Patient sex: M
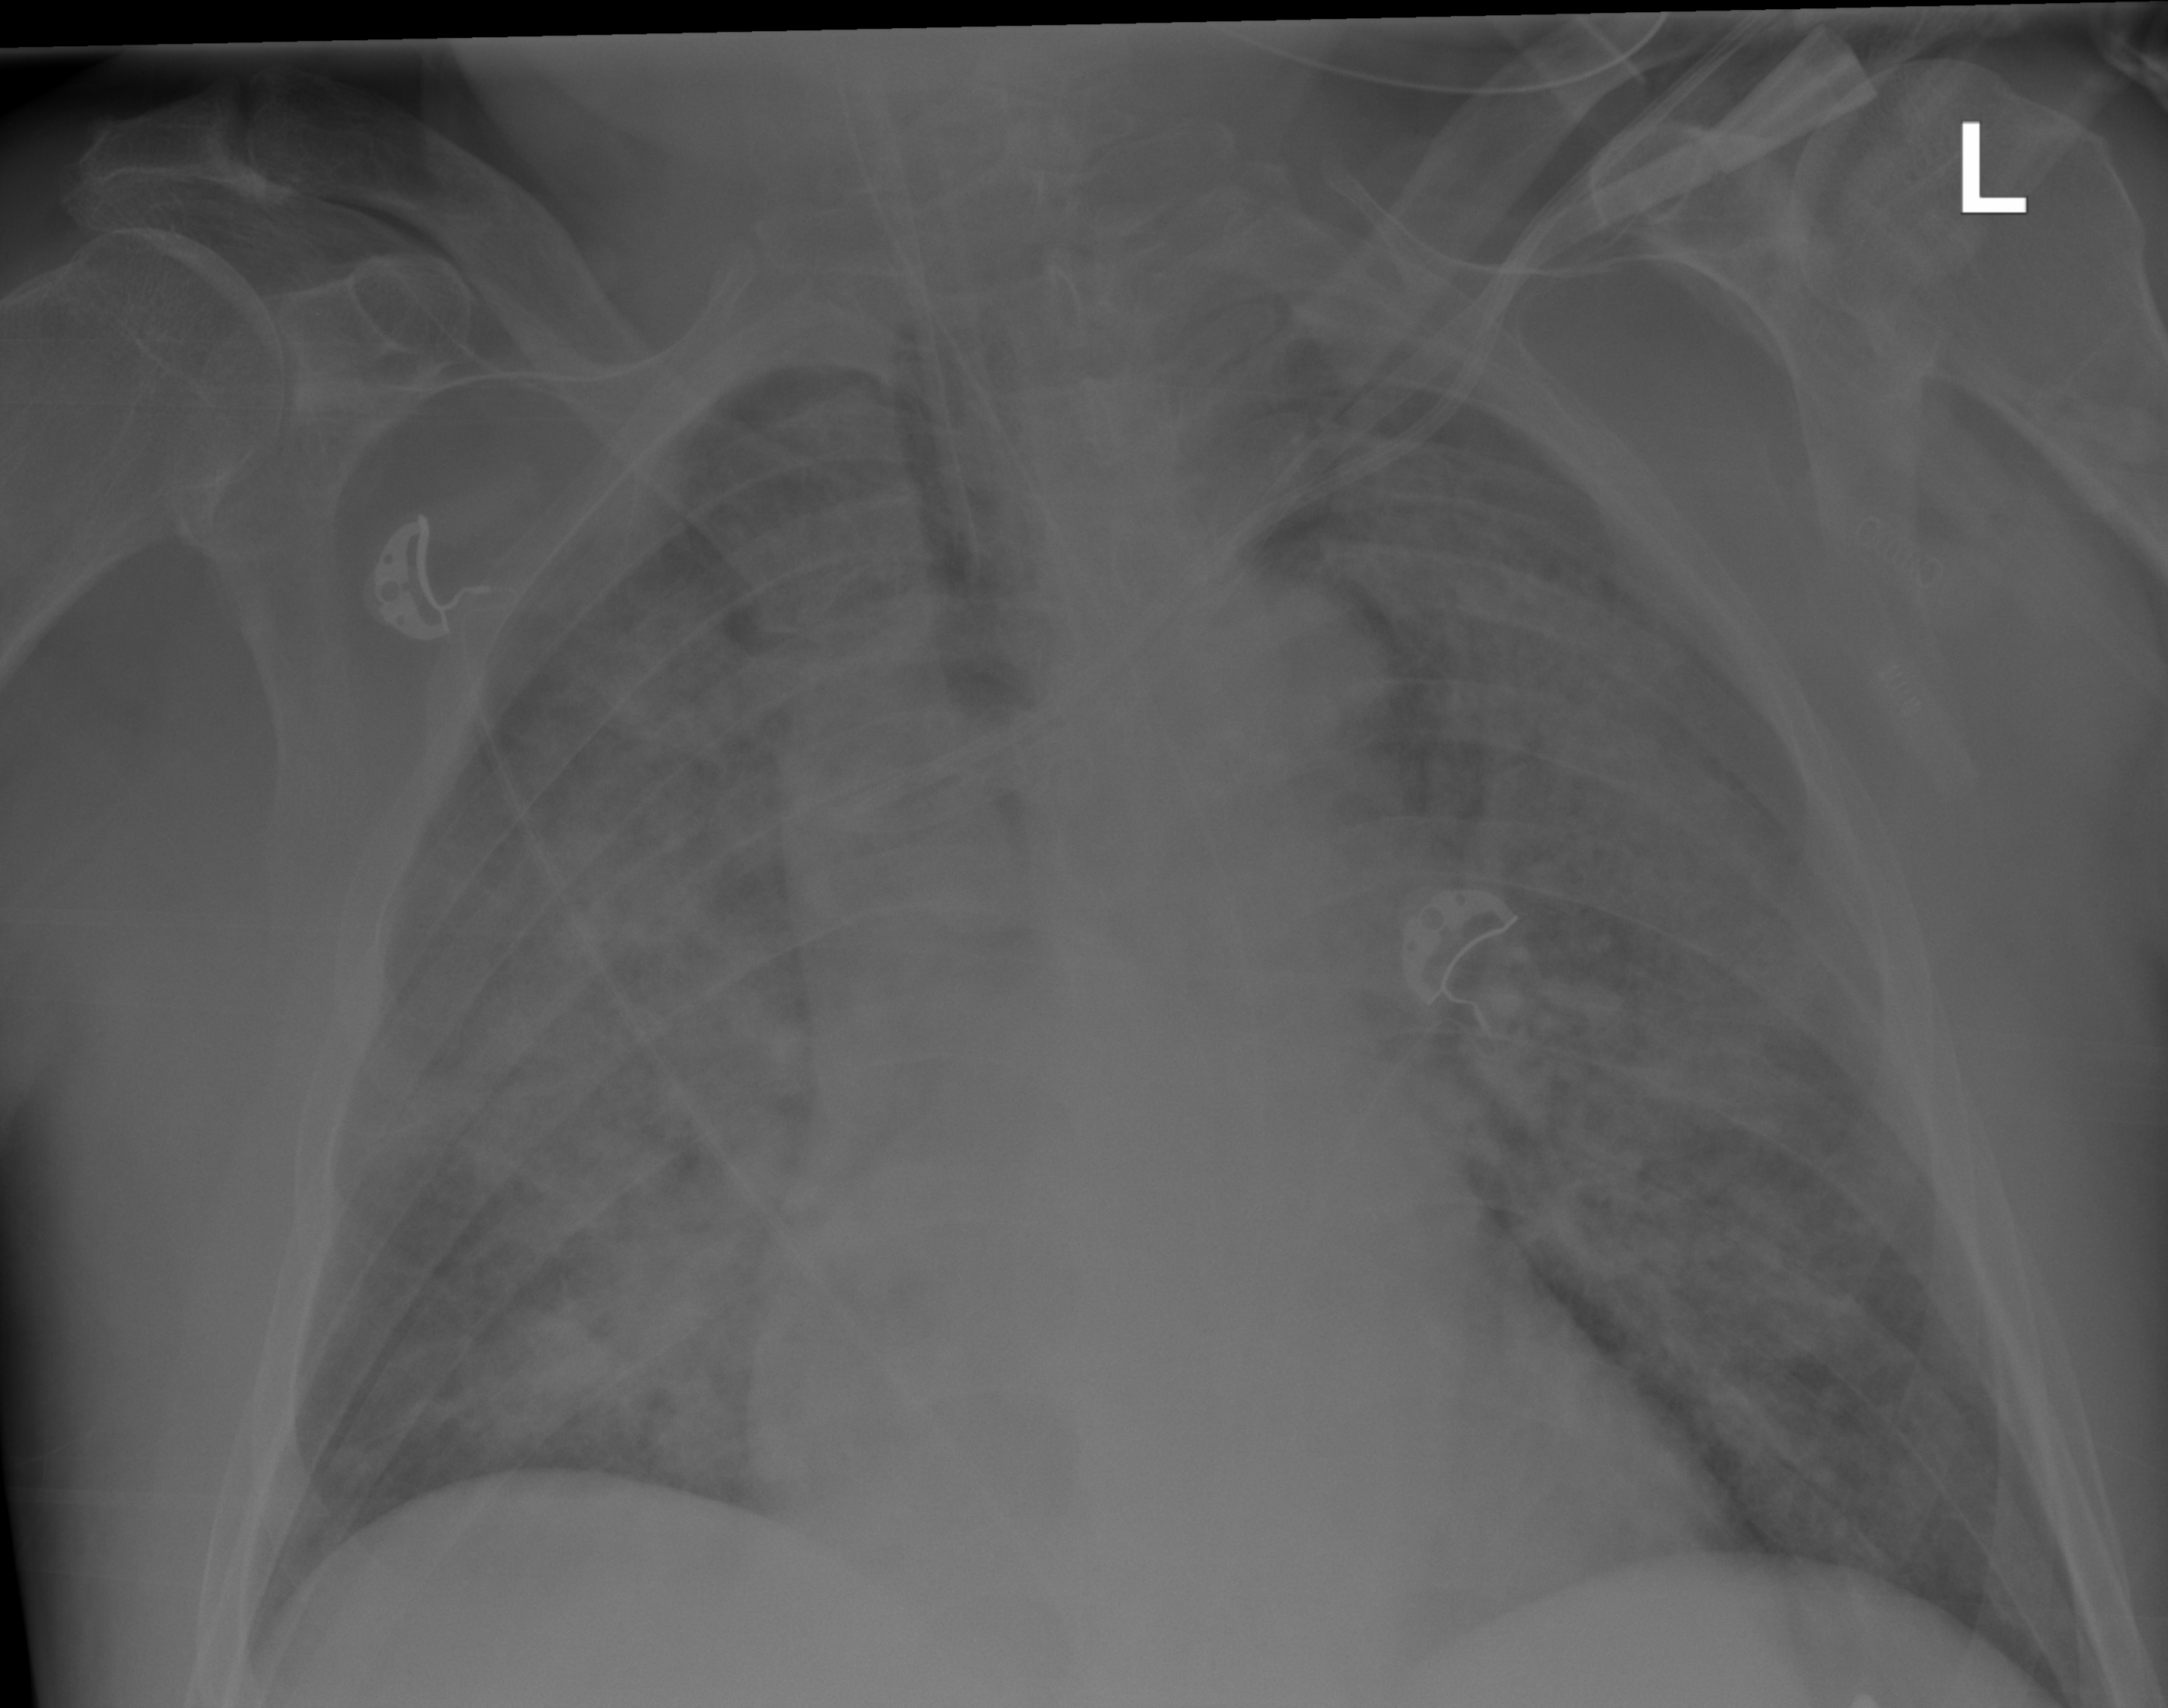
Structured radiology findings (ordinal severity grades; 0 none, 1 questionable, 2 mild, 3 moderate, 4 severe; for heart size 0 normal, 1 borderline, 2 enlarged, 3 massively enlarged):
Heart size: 2
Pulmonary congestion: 2
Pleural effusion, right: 0
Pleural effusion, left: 0
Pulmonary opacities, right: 3
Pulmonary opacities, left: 3
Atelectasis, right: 2
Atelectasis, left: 2